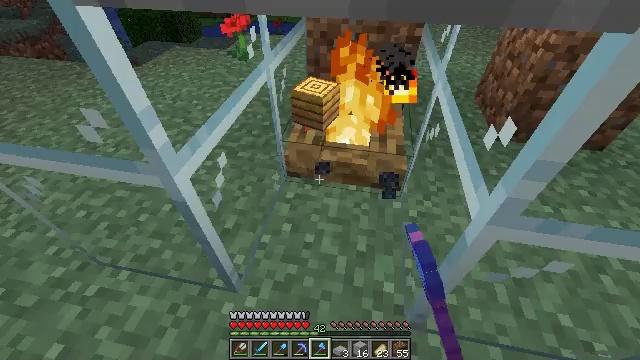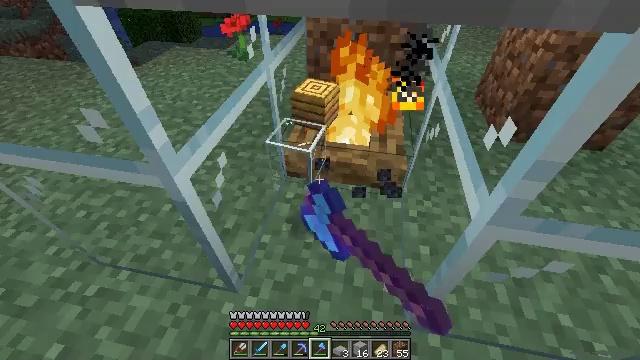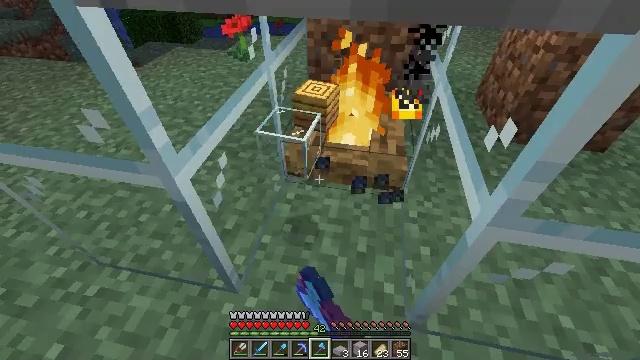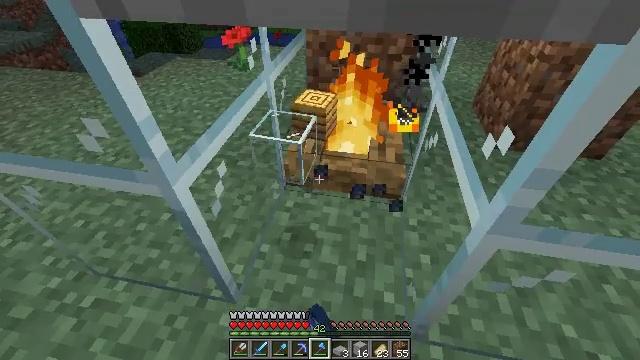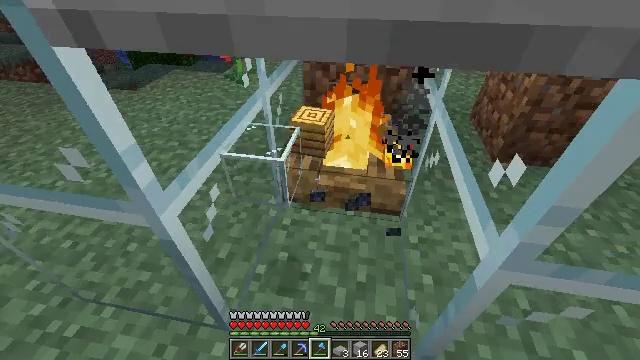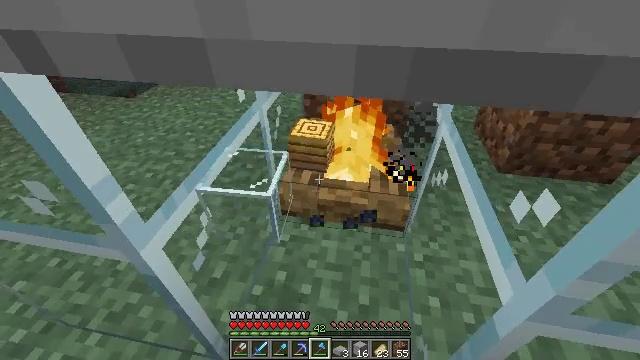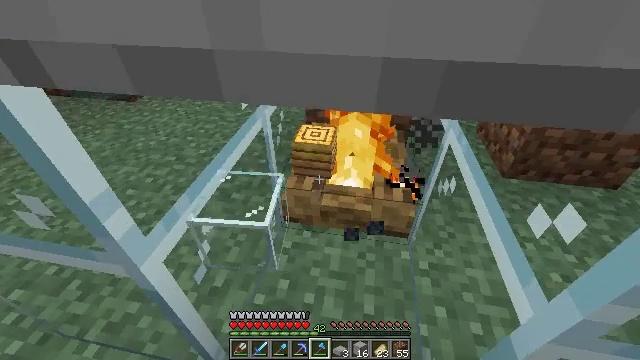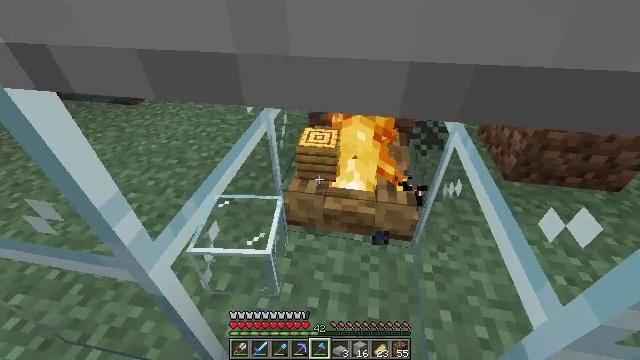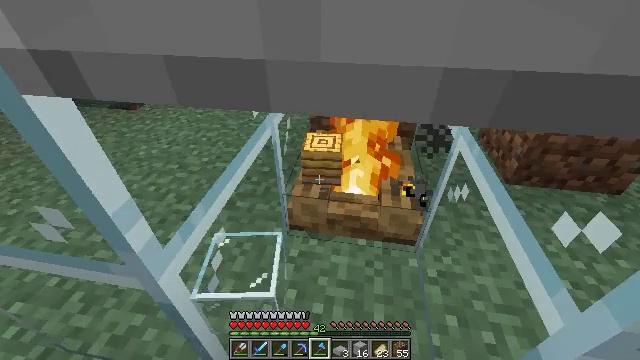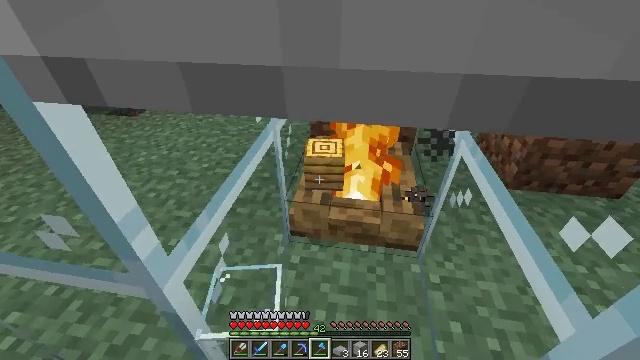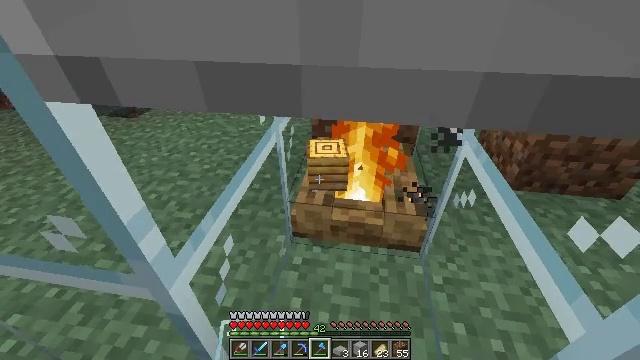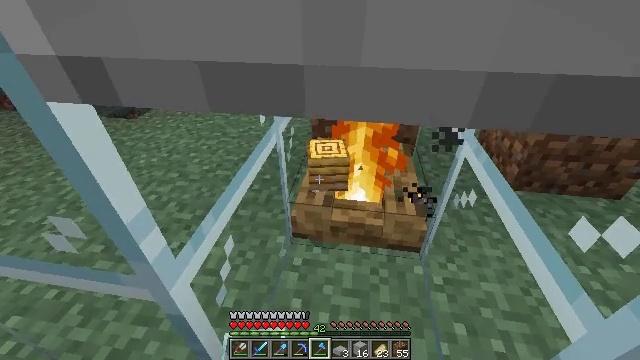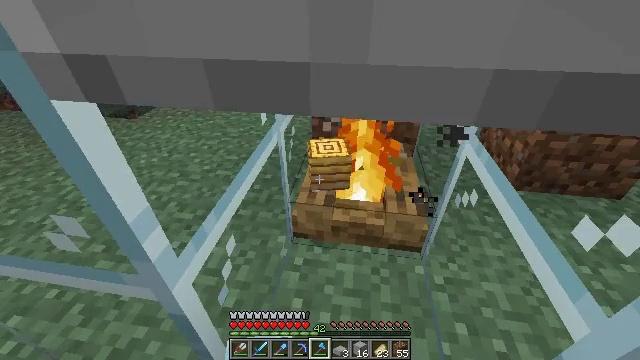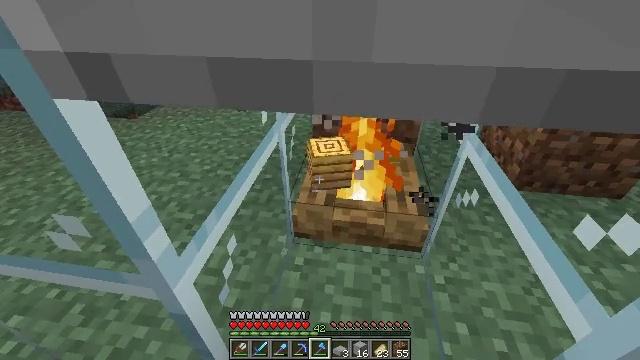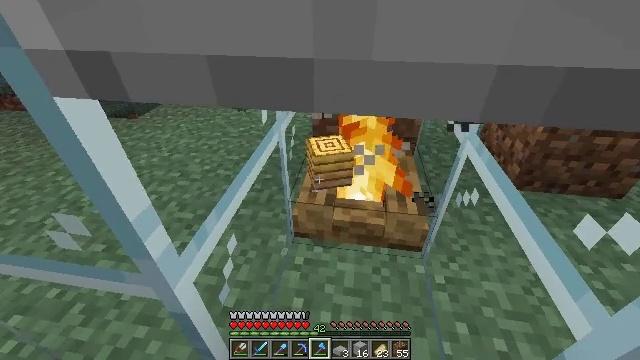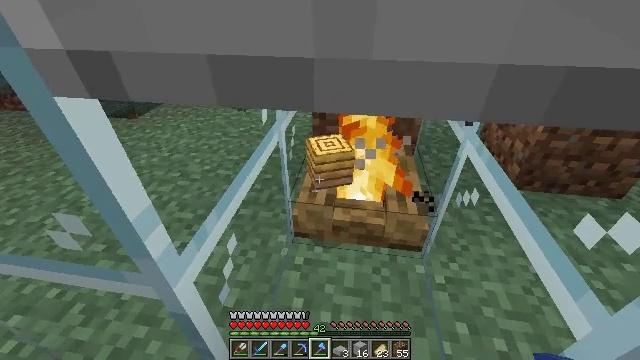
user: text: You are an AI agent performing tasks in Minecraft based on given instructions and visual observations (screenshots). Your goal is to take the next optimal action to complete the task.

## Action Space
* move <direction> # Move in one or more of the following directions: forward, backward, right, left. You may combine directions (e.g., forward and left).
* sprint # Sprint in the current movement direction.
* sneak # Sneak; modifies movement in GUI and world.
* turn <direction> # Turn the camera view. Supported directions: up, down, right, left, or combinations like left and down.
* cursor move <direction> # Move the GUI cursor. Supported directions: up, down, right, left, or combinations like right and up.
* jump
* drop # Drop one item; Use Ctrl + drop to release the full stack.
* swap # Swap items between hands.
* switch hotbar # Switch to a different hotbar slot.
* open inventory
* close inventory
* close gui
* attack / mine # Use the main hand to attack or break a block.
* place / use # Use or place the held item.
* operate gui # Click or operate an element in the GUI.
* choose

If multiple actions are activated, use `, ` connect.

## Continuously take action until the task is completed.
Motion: motion action
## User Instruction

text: Mine the smooth stone slab.
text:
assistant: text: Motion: attack / mine
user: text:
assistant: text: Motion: attack / mine
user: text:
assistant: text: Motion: turn up
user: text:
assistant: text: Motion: move forward, turn up
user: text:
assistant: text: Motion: move forward
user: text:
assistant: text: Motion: move forward
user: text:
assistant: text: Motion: move forward
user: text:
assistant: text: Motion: move forward
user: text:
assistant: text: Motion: turn up
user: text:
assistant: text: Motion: no_op
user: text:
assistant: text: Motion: no_op
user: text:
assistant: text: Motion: no_op
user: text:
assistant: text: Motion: no_op
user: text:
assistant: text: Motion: no_op
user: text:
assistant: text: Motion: no_op
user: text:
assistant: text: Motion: no_op
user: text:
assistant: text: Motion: no_op
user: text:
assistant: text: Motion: turn right
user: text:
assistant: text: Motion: turn right and up
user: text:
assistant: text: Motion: turn right and up
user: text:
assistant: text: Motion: turn right and up
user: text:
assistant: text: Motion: turn right and up
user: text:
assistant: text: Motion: turn right and up
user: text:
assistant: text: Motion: attack / mine
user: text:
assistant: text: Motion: attack / mine
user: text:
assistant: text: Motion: attack / mine
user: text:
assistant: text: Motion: attack / mine
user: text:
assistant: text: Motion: attack / mine
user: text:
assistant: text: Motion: attack / mine
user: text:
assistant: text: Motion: attack / mine